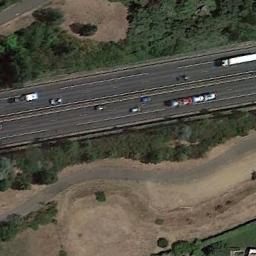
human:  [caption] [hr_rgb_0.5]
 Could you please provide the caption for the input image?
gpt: There is only one car on each highway .

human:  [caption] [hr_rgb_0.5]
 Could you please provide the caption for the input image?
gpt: A straight freeway goes through the wasteland and many trees are on both sides of the freeway .

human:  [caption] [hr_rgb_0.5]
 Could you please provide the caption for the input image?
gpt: The freeway is between the bare land and some trees .

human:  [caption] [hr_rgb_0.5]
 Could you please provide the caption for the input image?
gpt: There are large green forests around the freeway and there are many cars on the freeway .

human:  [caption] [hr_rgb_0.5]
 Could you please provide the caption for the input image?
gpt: There are green lawns and some brown bare land beside the freeway .